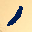
Label: 1